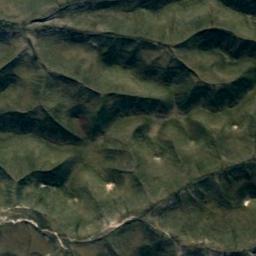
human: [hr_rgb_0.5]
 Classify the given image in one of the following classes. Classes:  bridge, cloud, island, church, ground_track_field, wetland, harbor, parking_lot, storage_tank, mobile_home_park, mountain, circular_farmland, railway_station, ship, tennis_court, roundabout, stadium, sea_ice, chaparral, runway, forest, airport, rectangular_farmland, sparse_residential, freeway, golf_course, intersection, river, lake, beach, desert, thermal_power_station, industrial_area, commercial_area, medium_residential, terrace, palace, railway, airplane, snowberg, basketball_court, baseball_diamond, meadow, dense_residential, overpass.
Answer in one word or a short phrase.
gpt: mountain